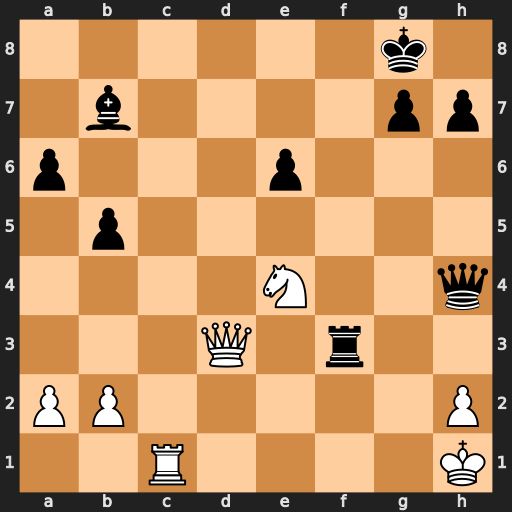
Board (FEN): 6k1/1b4pp/p3p3/1p6/4N2q/3Q1r2/PP5P/2R4K
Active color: w
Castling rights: -
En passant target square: -
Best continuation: Qxf3 h5 Nf6+ Qxf6 Qxb7